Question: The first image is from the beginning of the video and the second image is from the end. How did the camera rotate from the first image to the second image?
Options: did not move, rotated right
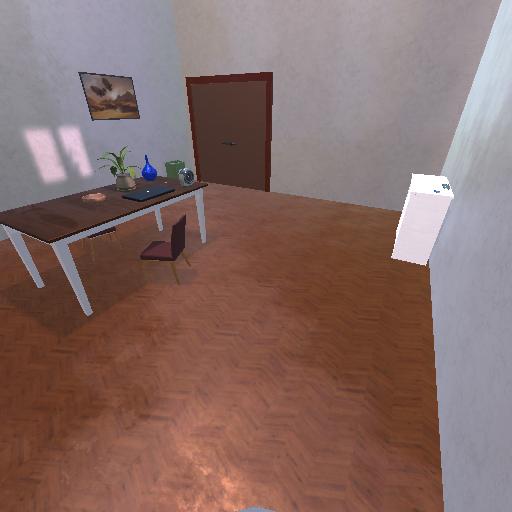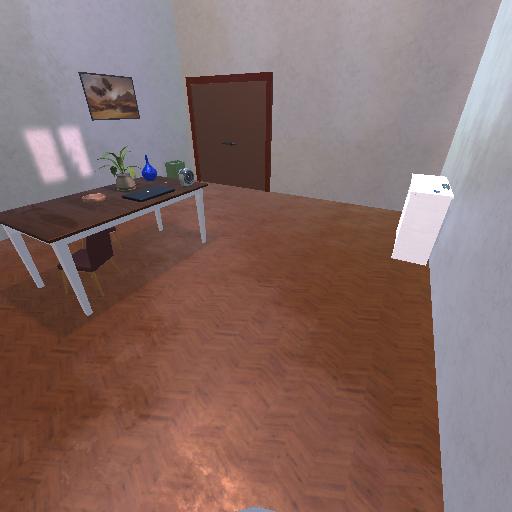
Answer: did not move